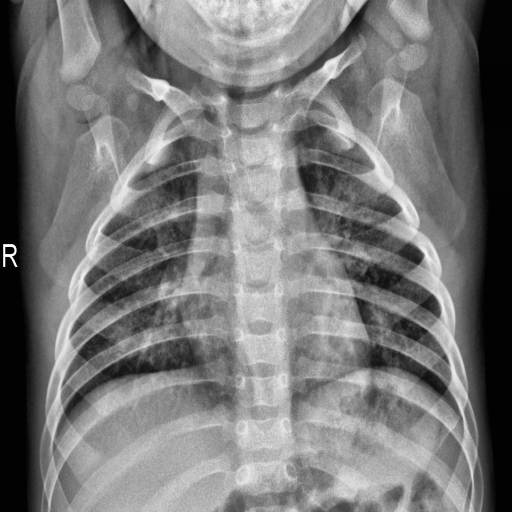
Finding: NORMAL